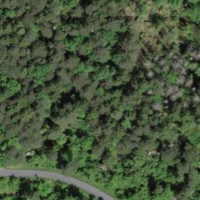
EUNIS habitat code: 43
Species observed at this site:
Aquilegia vulgaris